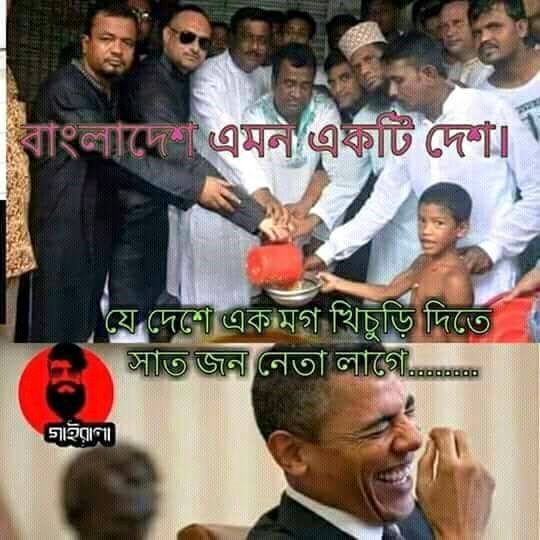
Caption: বাংলাদেশ এমন একটা দেশ ।    যে দেশে এক মগ খিচুড়ি দিতে সাত জন নেতা লাগে...।
Label: hate